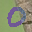
Label: 0